Here is the raw accelerometer signal from a rotor rig, plotted against time. Classify the rotor condition as one of: normal, misalignment, unbalance, looseness.
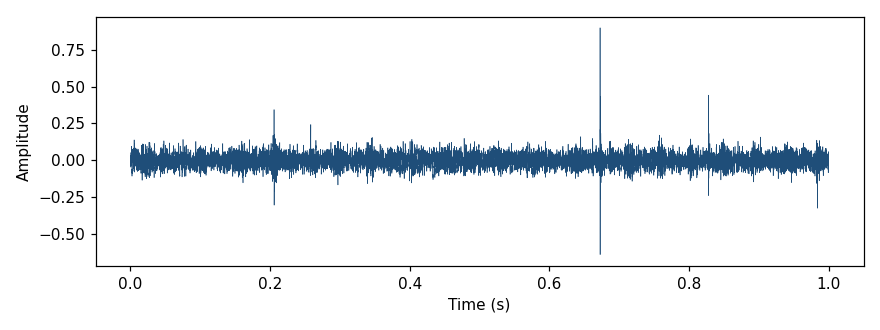
Answer: normal